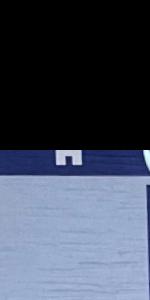
Label: Empty